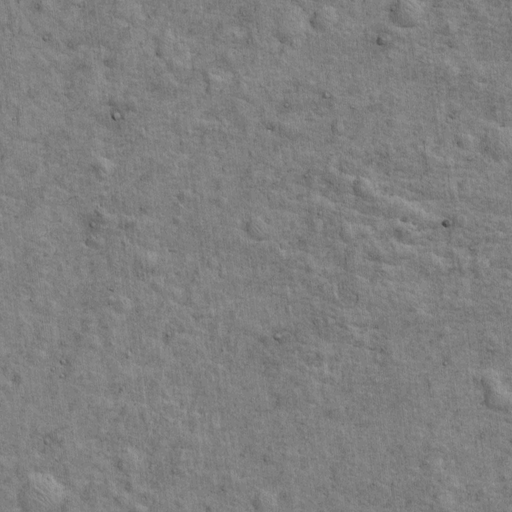
Classes present: Background